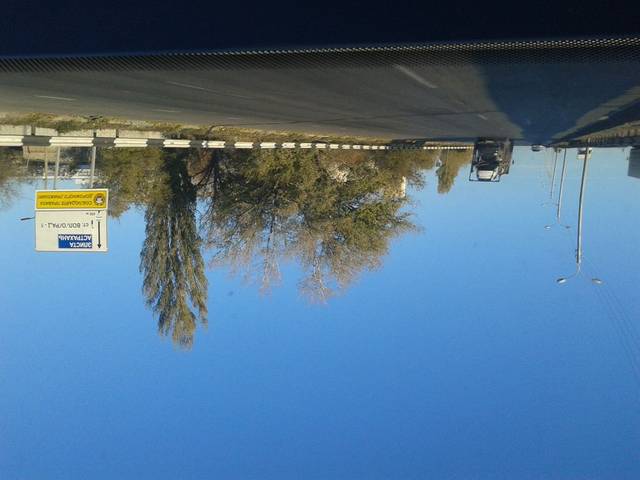
Region: Russia
Coordinates: 48.755, 44.487